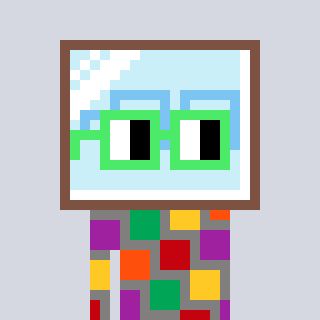
a pixel art character with square light green glasses, a mirror-shaped head and a bluegrey-colored body on a cool background